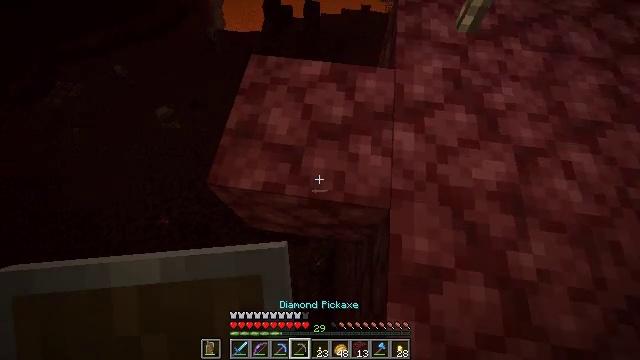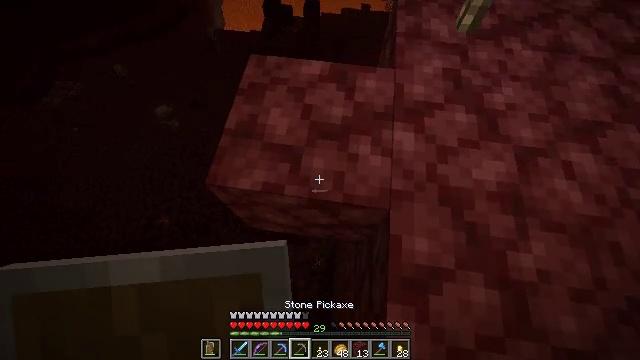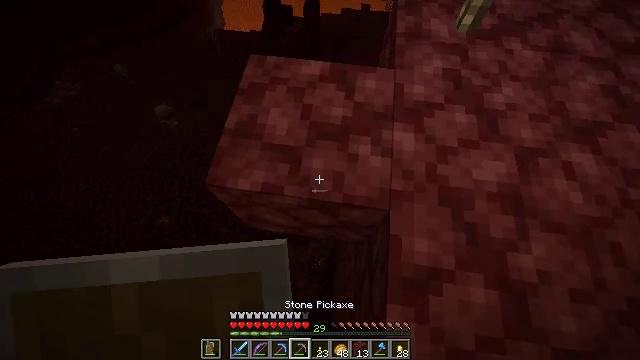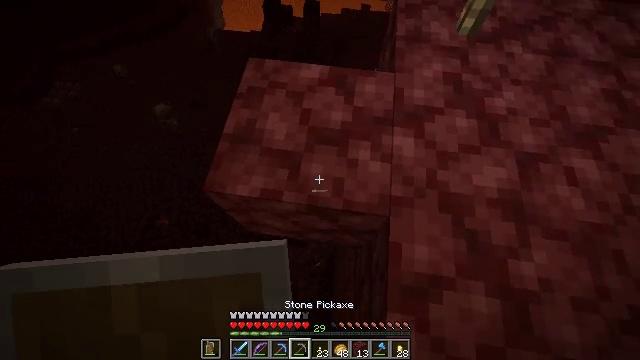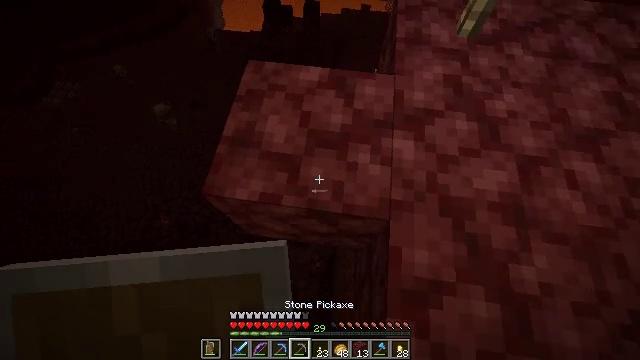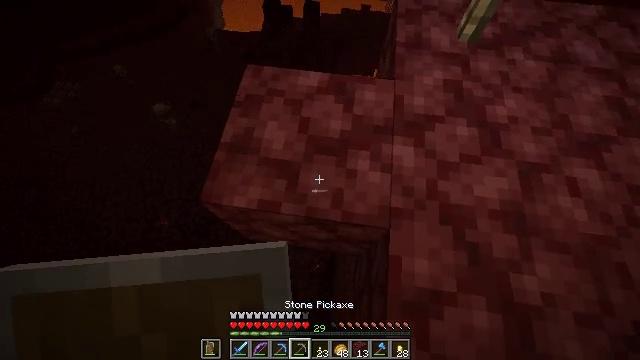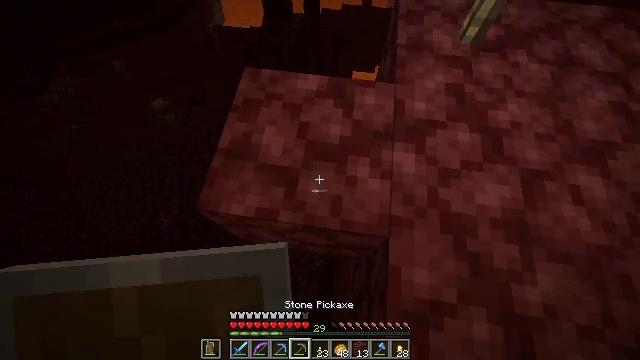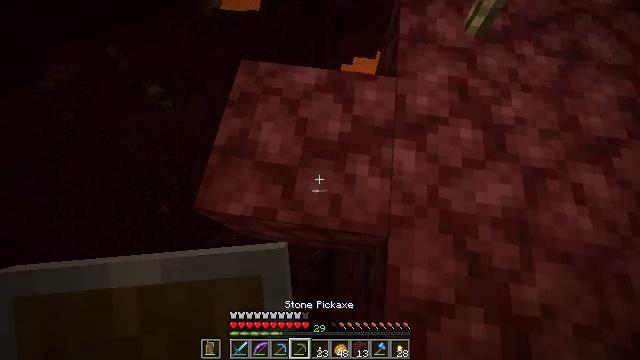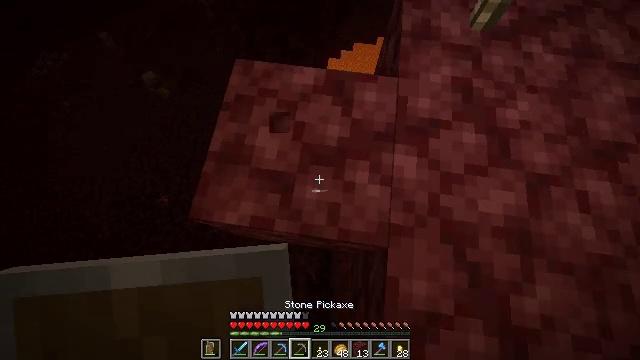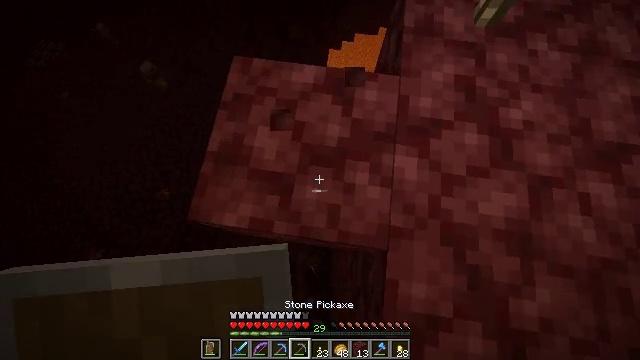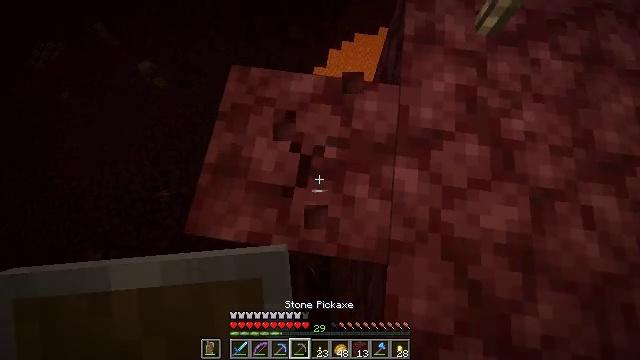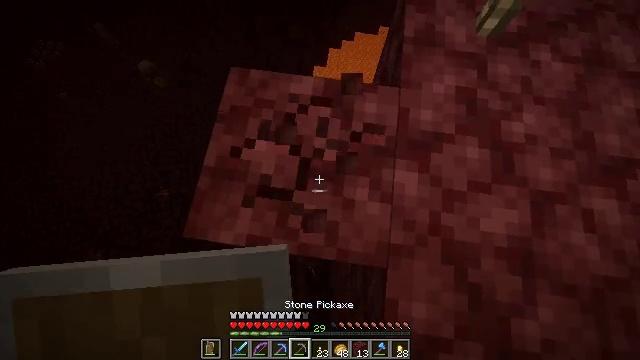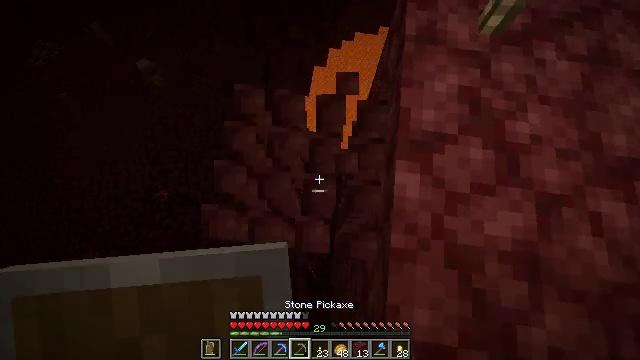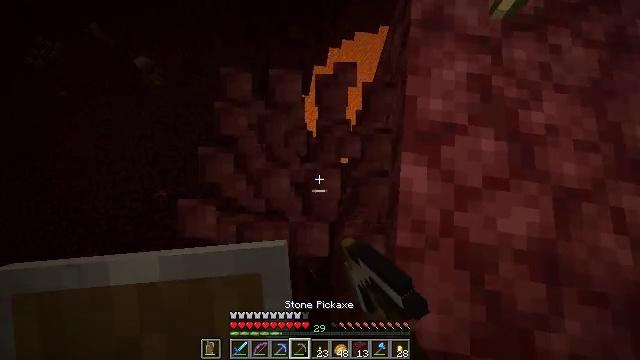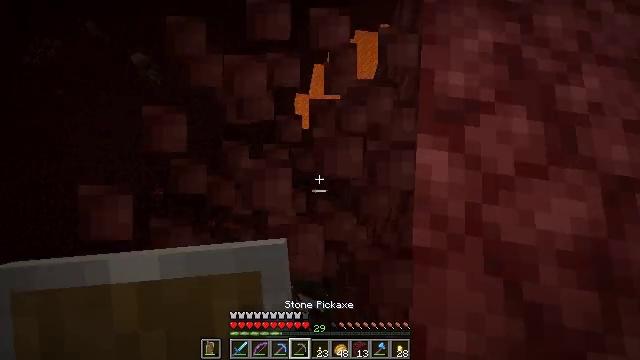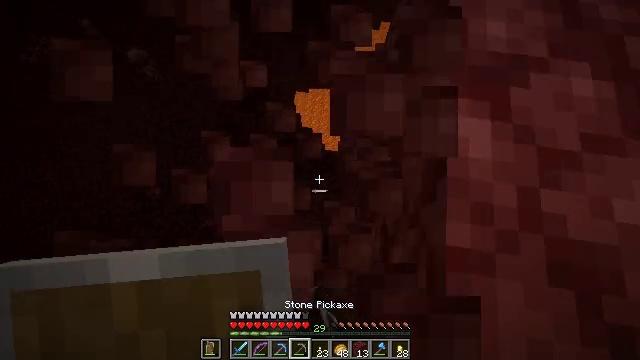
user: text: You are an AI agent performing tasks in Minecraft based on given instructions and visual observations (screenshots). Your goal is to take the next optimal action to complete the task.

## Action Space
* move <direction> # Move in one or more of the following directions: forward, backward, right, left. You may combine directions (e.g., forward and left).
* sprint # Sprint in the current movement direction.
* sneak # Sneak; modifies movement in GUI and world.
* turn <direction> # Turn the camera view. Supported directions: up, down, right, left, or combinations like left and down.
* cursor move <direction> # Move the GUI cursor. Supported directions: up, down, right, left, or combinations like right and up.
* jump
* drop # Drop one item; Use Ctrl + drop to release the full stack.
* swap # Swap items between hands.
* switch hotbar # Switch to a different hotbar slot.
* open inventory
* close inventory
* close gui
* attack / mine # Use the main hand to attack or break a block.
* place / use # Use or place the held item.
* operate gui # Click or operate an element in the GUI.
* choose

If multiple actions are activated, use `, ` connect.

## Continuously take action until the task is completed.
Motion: motion action
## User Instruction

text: Collect netherrack in the Nether.
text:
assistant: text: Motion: sneak, switch to hotbar 4
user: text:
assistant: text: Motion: sneak, switch to hotbar 4
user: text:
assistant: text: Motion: move forward, sneak
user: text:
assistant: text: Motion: move forward, sneak
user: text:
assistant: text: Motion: move forward, sneak
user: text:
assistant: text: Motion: move forward, sneak
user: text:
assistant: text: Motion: move forward, sneak, turn down
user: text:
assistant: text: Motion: move forward, sneak, turn down, attack / mine
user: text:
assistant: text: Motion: move forward, sneak, turn down, attack / mine
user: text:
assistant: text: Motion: move forward, sneak, attack / mine
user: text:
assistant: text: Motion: sneak, attack / mine
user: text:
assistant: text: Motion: sneak, attack / mine
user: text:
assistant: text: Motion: sneak, attack / mine
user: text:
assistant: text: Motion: sneak, attack / mine
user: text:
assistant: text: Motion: sneak, attack / mine
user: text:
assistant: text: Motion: sneak, attack / mine
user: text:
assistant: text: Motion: sneak, attack / mine